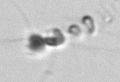
Label: Chaetoceros_socialis